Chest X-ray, PA view. Patient: 67 years old, sex M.
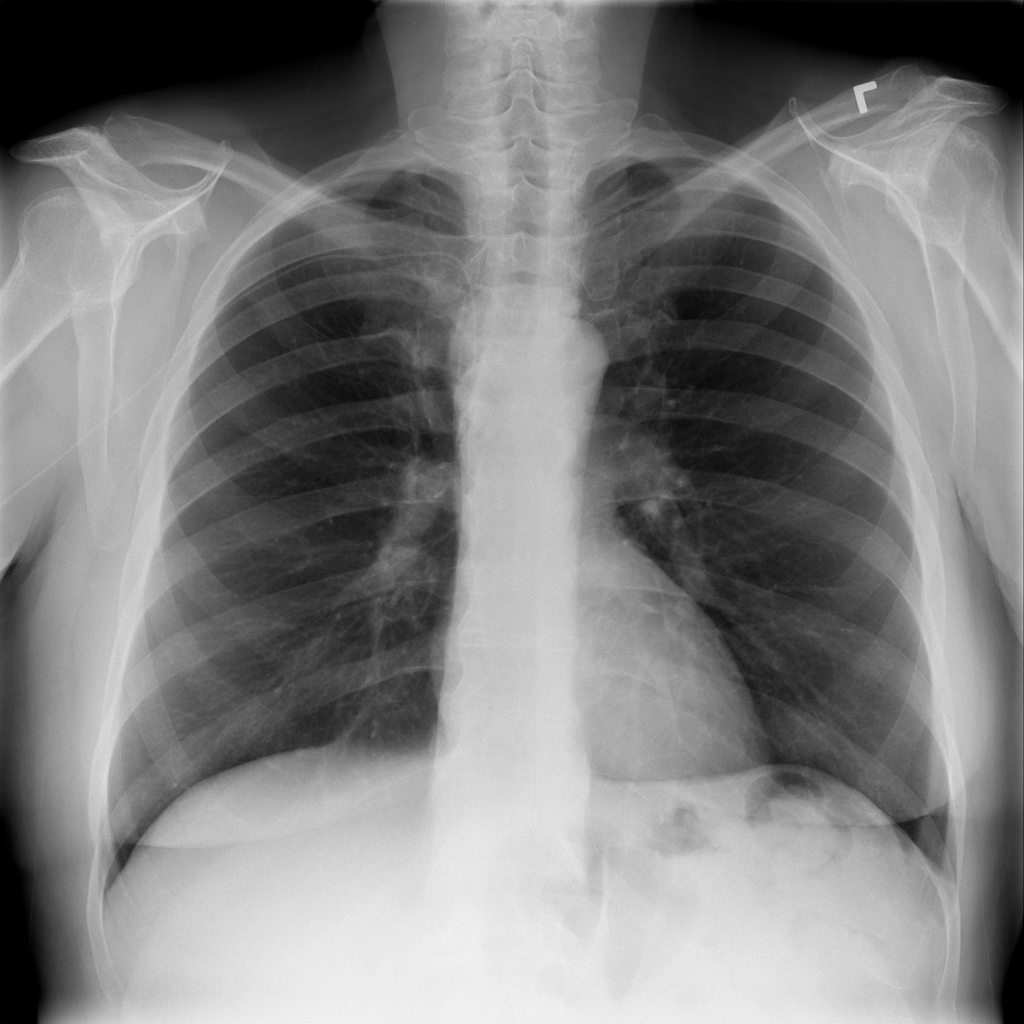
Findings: No Finding